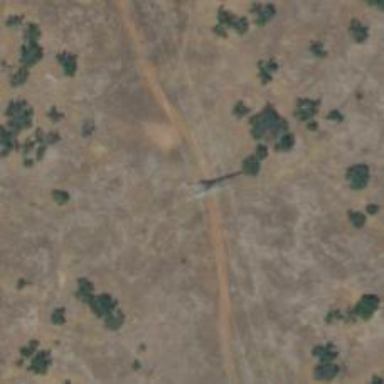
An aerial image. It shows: Power tower.